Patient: sex M, age 57
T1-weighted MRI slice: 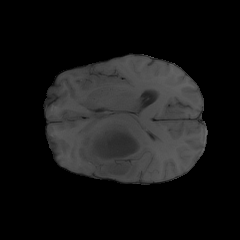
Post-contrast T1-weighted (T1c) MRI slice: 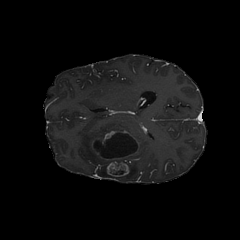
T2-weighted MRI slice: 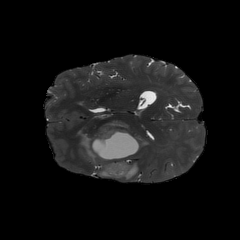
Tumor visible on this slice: yes
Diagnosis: Glioblastoma, IDH-wildtype
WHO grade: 4